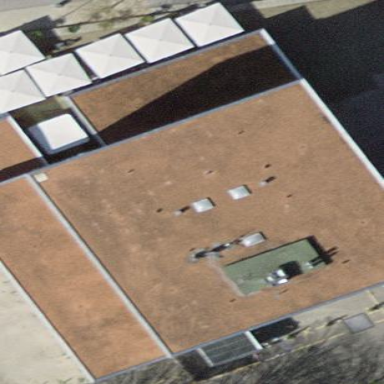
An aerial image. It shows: Hotel building with flat roof.